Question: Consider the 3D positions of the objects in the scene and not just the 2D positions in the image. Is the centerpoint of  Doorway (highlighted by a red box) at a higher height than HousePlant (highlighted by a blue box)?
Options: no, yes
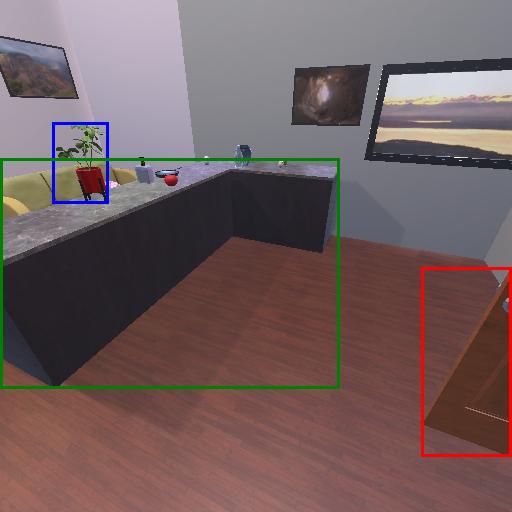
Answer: no